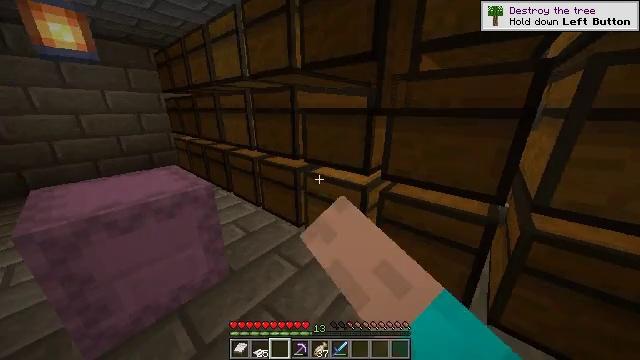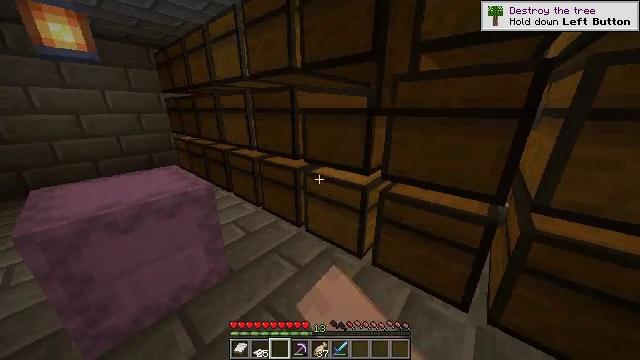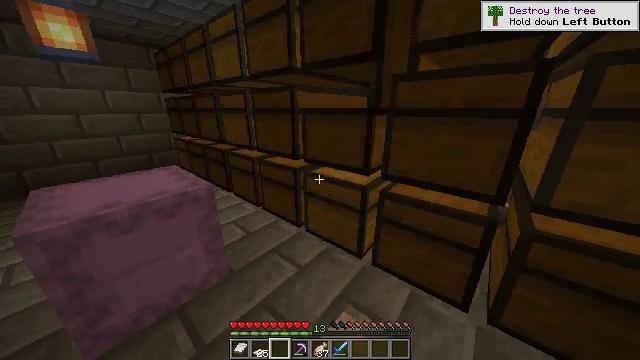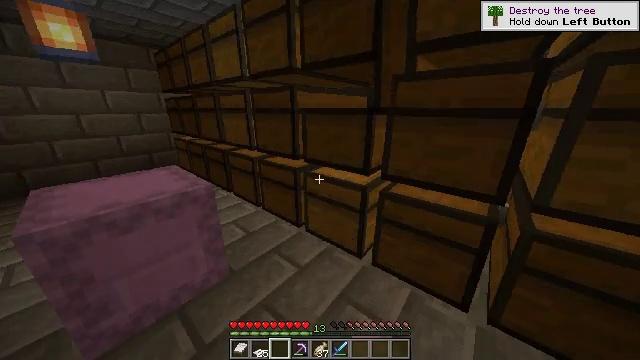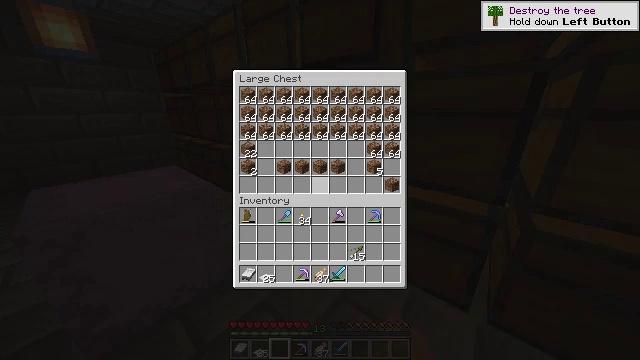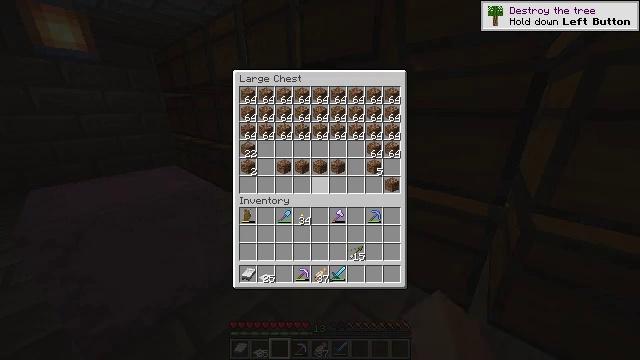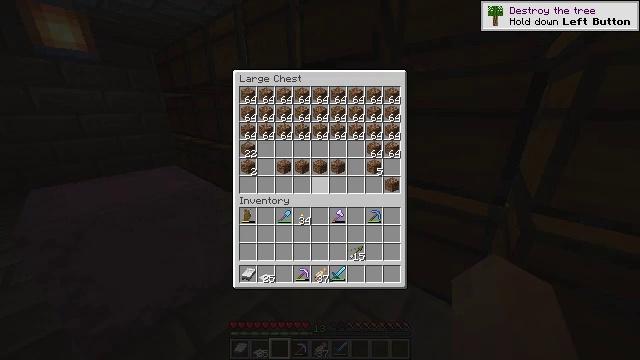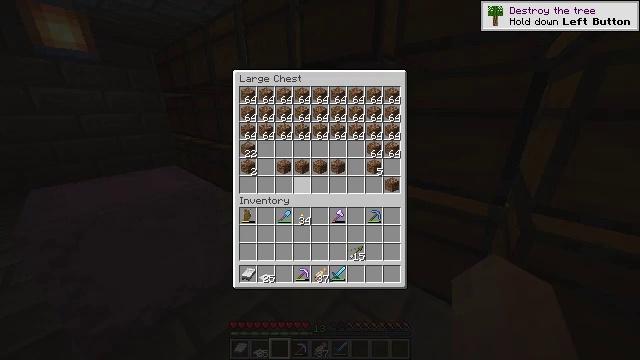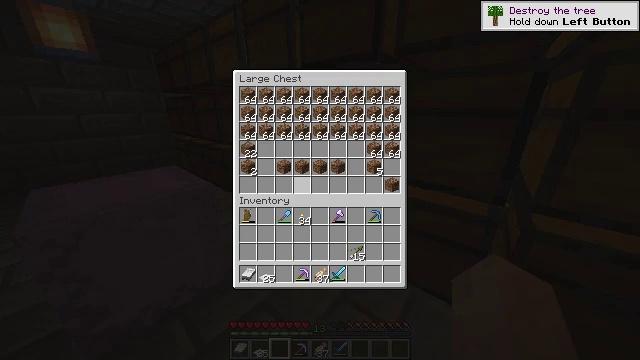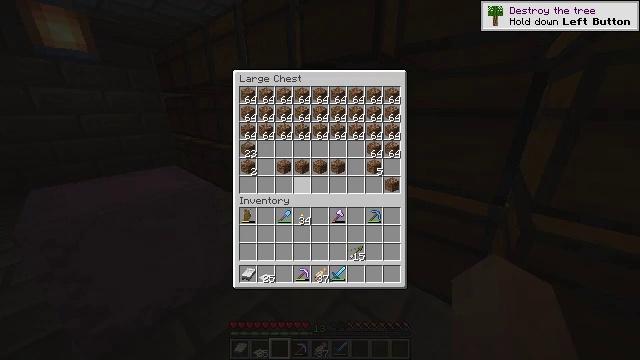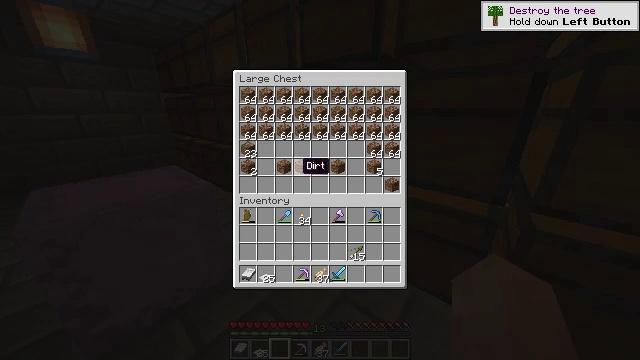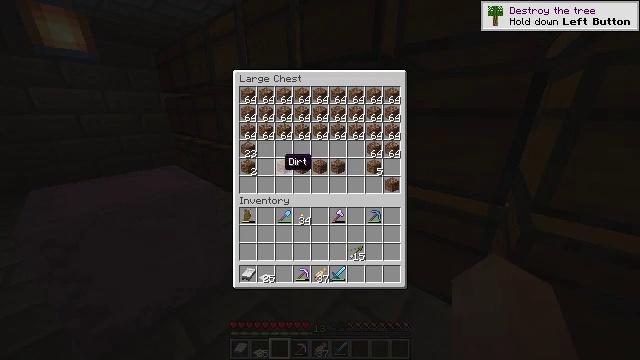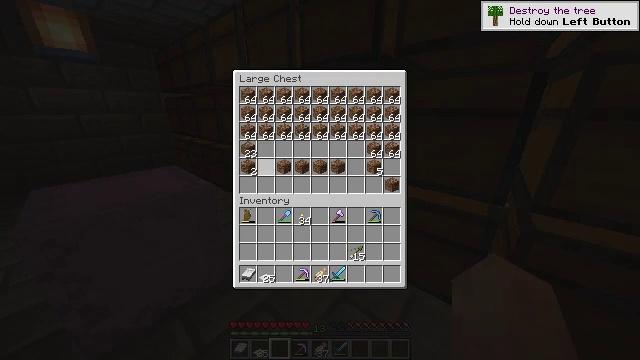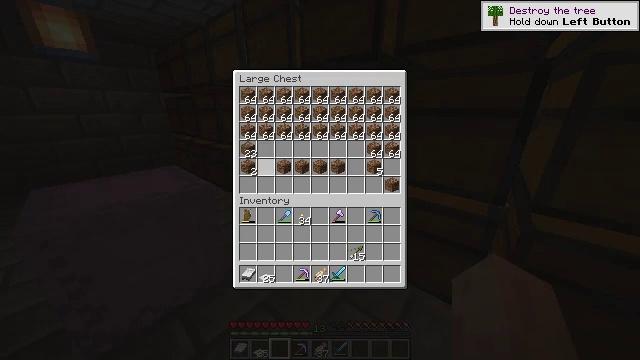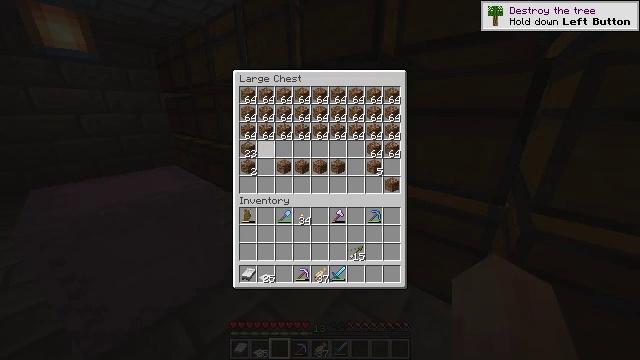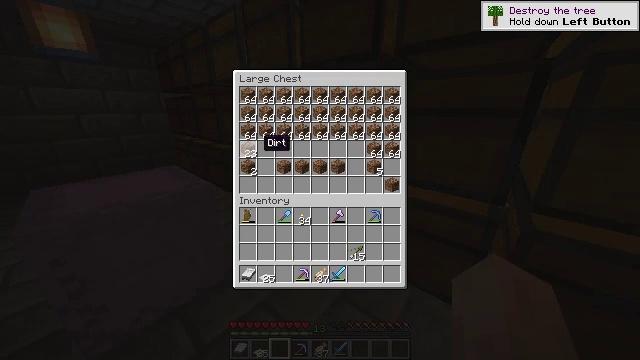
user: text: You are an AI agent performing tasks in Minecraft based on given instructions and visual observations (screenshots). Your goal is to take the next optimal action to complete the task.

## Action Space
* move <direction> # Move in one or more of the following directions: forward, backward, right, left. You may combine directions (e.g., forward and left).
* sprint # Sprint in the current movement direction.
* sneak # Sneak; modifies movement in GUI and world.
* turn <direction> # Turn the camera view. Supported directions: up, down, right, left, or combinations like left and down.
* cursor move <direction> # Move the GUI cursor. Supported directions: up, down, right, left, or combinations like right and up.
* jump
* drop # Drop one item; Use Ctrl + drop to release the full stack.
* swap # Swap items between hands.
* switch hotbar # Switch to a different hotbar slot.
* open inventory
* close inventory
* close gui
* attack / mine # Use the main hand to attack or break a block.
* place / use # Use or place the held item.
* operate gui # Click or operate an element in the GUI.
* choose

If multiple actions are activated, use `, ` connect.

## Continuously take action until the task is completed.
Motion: motion action
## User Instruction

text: Attack the shulker box to pick it up.
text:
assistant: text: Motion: use / place
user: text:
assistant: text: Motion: no_op
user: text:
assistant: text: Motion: no_op
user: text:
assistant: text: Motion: open gui
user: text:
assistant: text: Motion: no_op
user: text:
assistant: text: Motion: sneak
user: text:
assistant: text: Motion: sneak
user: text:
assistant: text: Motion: sneak, cursor move left
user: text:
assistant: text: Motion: sneak
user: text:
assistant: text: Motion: sneak, cursor move up
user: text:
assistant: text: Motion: sneak, cursor move left
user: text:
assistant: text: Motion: sneak, cursor move left
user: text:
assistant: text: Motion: sneak
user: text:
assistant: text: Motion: sneak
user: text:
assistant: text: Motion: sneak
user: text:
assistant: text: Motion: sneak
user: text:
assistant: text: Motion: sneak
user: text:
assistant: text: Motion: sneak
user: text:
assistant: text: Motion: sneak
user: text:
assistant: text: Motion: sneak
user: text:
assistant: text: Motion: sneak, choose
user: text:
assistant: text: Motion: sneak, choose
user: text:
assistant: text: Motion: sneak, cursor move right
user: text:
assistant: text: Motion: sneak
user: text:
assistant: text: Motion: sneak, choose
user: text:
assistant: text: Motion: sneak, choose
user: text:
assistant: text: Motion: sneak, cursor move right
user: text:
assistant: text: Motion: sneak
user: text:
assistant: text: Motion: sneak, choose
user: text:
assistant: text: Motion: sneak, cursor move right, choose